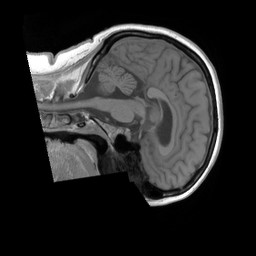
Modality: T1w
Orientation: sagittal
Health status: ill
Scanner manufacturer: siemens
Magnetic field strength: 3 T
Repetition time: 0.4 s
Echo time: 0.00246 s